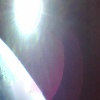
Label: sunburn